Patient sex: M
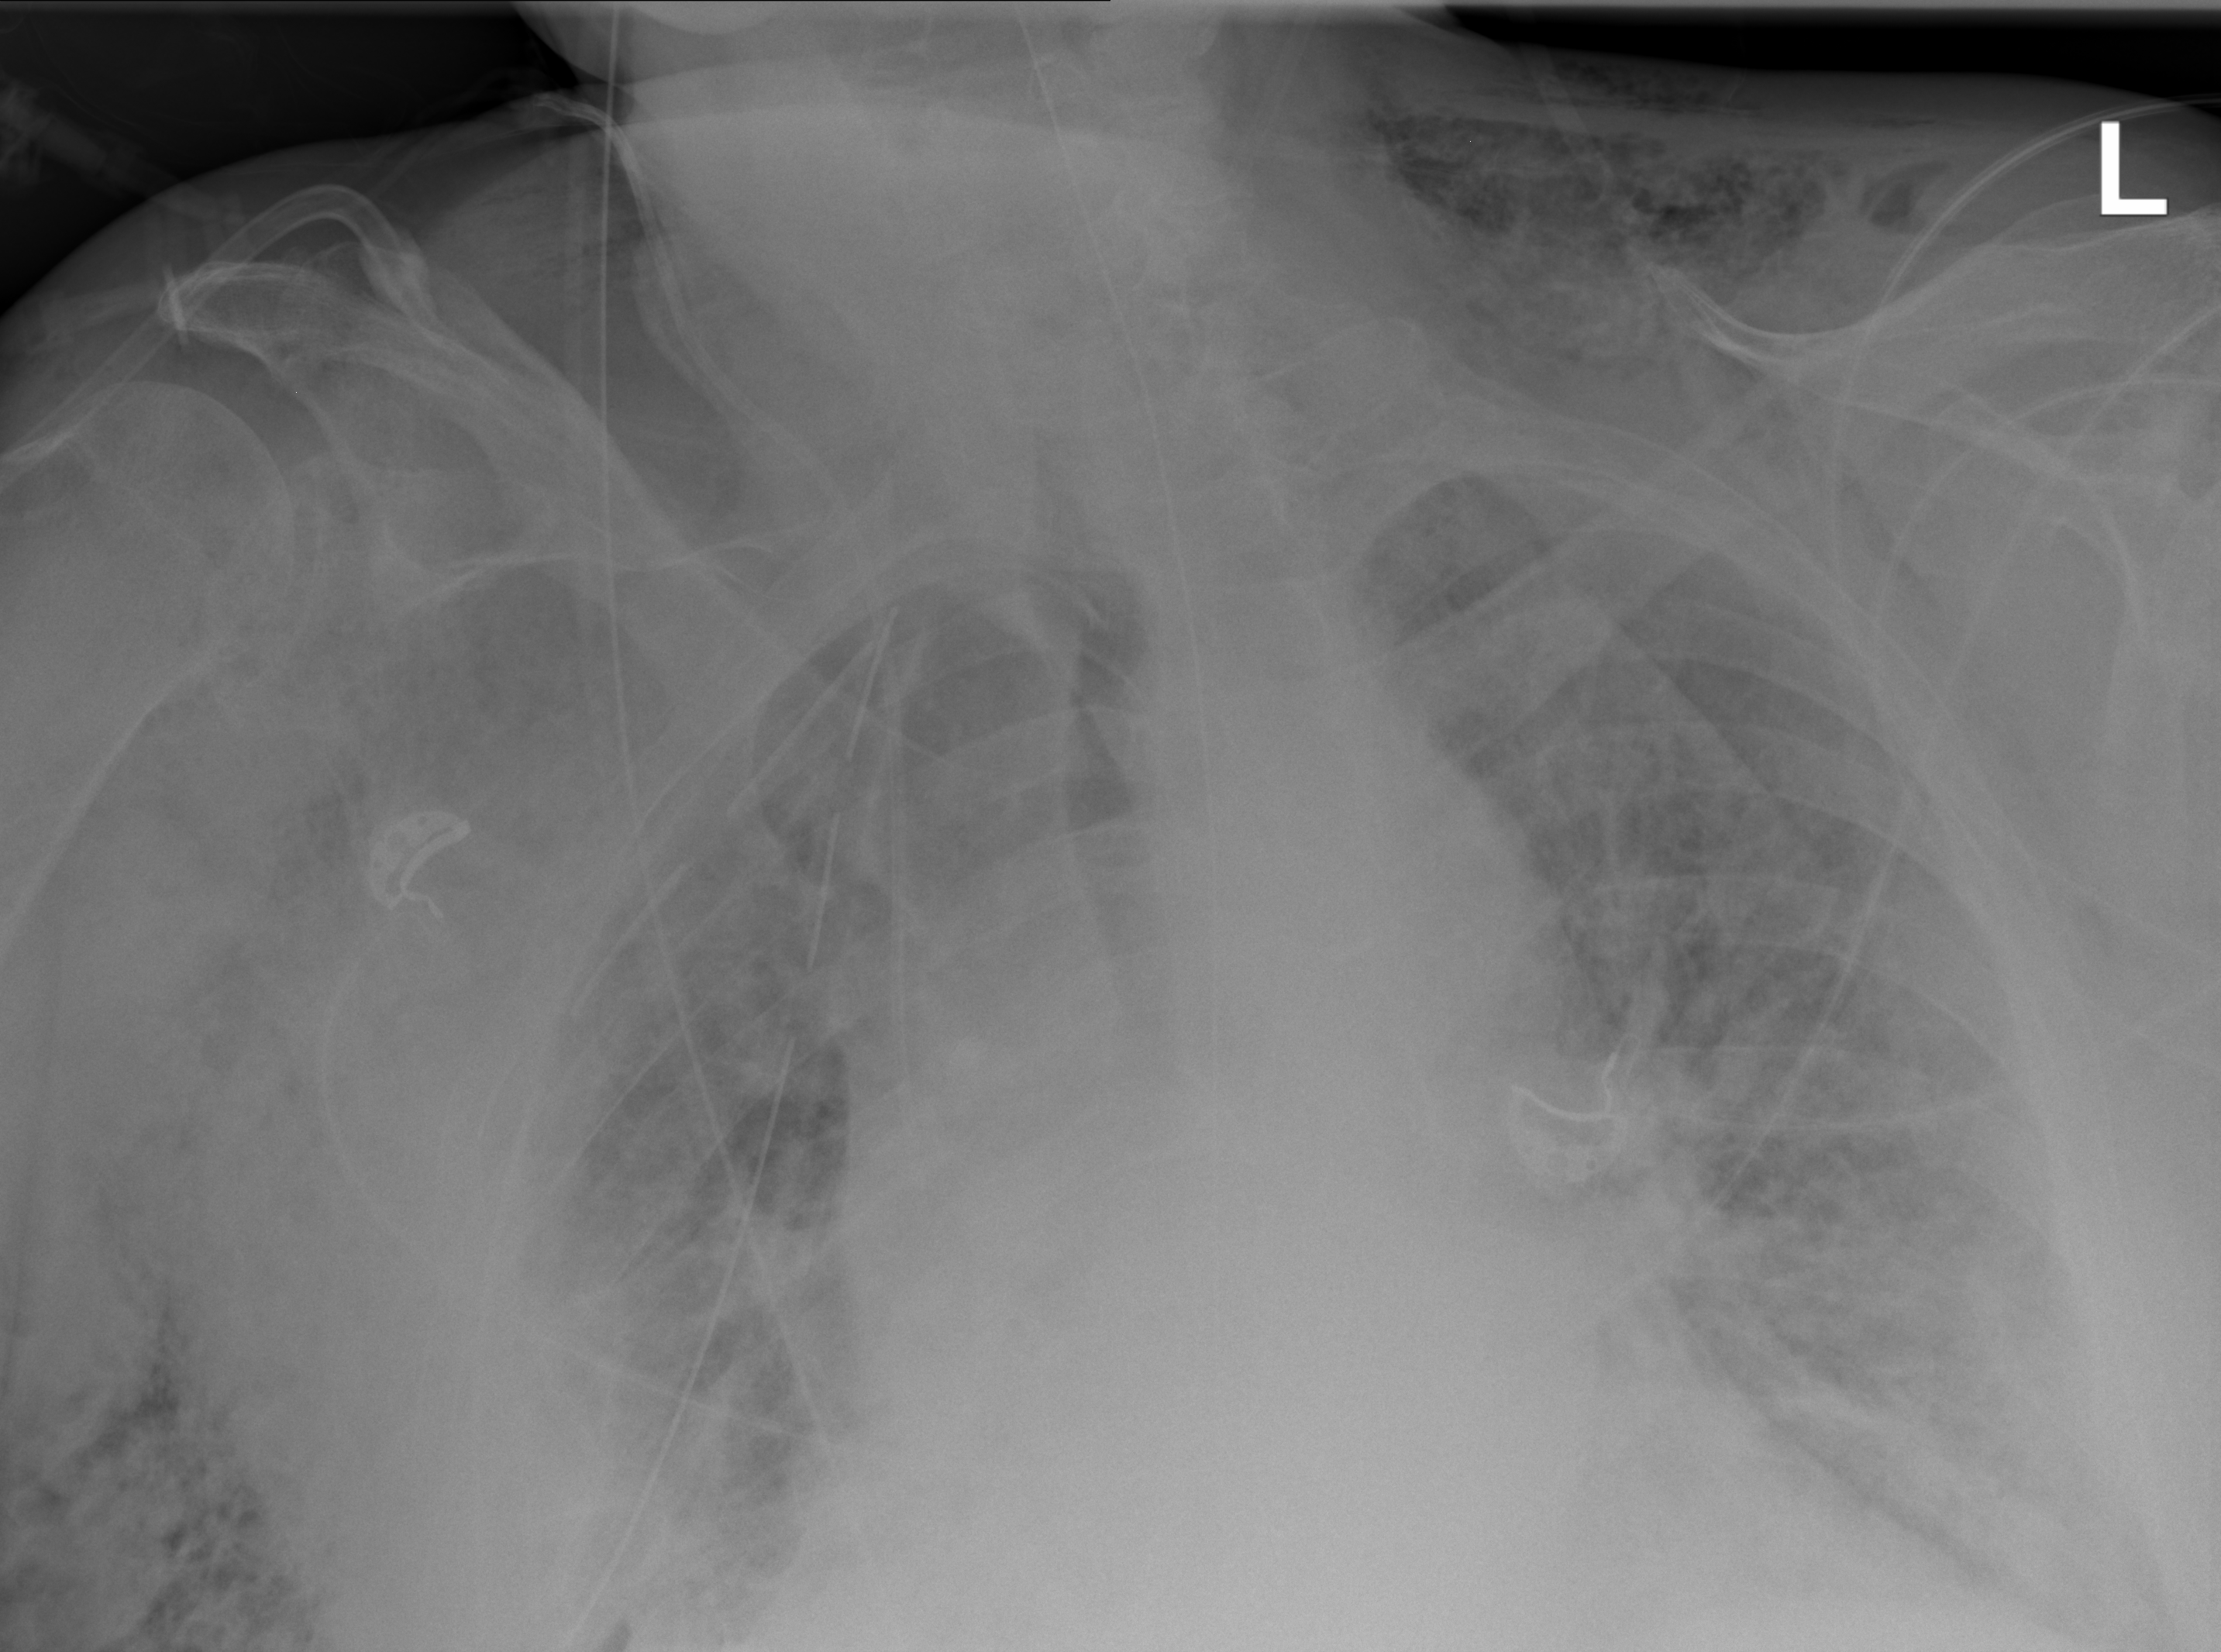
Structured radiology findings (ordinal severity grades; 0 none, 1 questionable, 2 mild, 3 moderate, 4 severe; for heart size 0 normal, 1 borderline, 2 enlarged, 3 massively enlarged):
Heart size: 2
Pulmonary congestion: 1
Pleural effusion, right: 3
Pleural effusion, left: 0
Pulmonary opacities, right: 3
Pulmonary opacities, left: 1
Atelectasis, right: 3
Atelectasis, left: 0